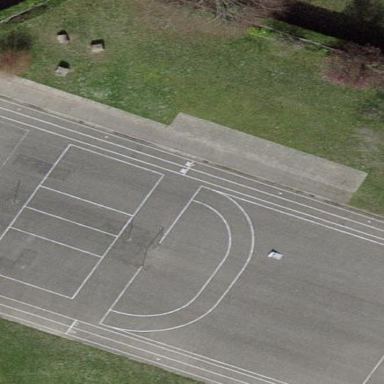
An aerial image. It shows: Volleyball court on leisure land pitch.